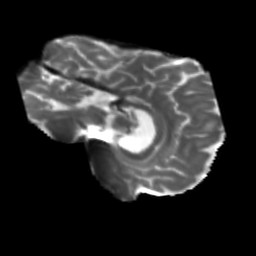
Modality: T2w
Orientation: sagittal
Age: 58
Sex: female
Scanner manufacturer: siemens
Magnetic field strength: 3 T
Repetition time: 5.25 s
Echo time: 0.08 s